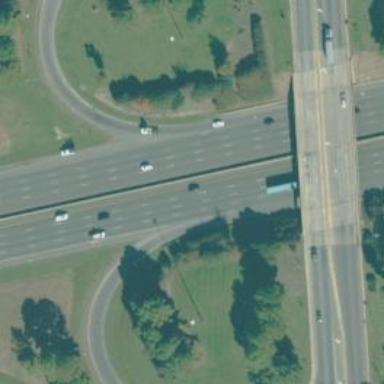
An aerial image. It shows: Motorway junction.